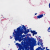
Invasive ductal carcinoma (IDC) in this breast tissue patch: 0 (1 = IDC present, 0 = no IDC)